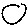
Label: circle